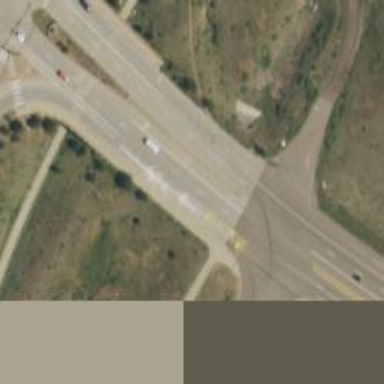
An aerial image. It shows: Secondary road with separate asphalt sidewalk.